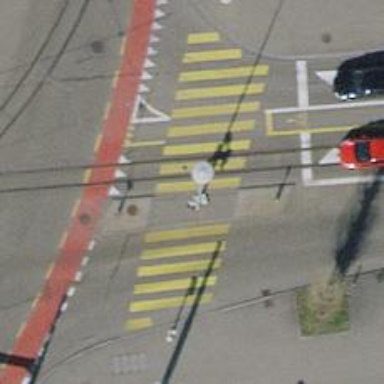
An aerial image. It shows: Kerb barrier.